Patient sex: M
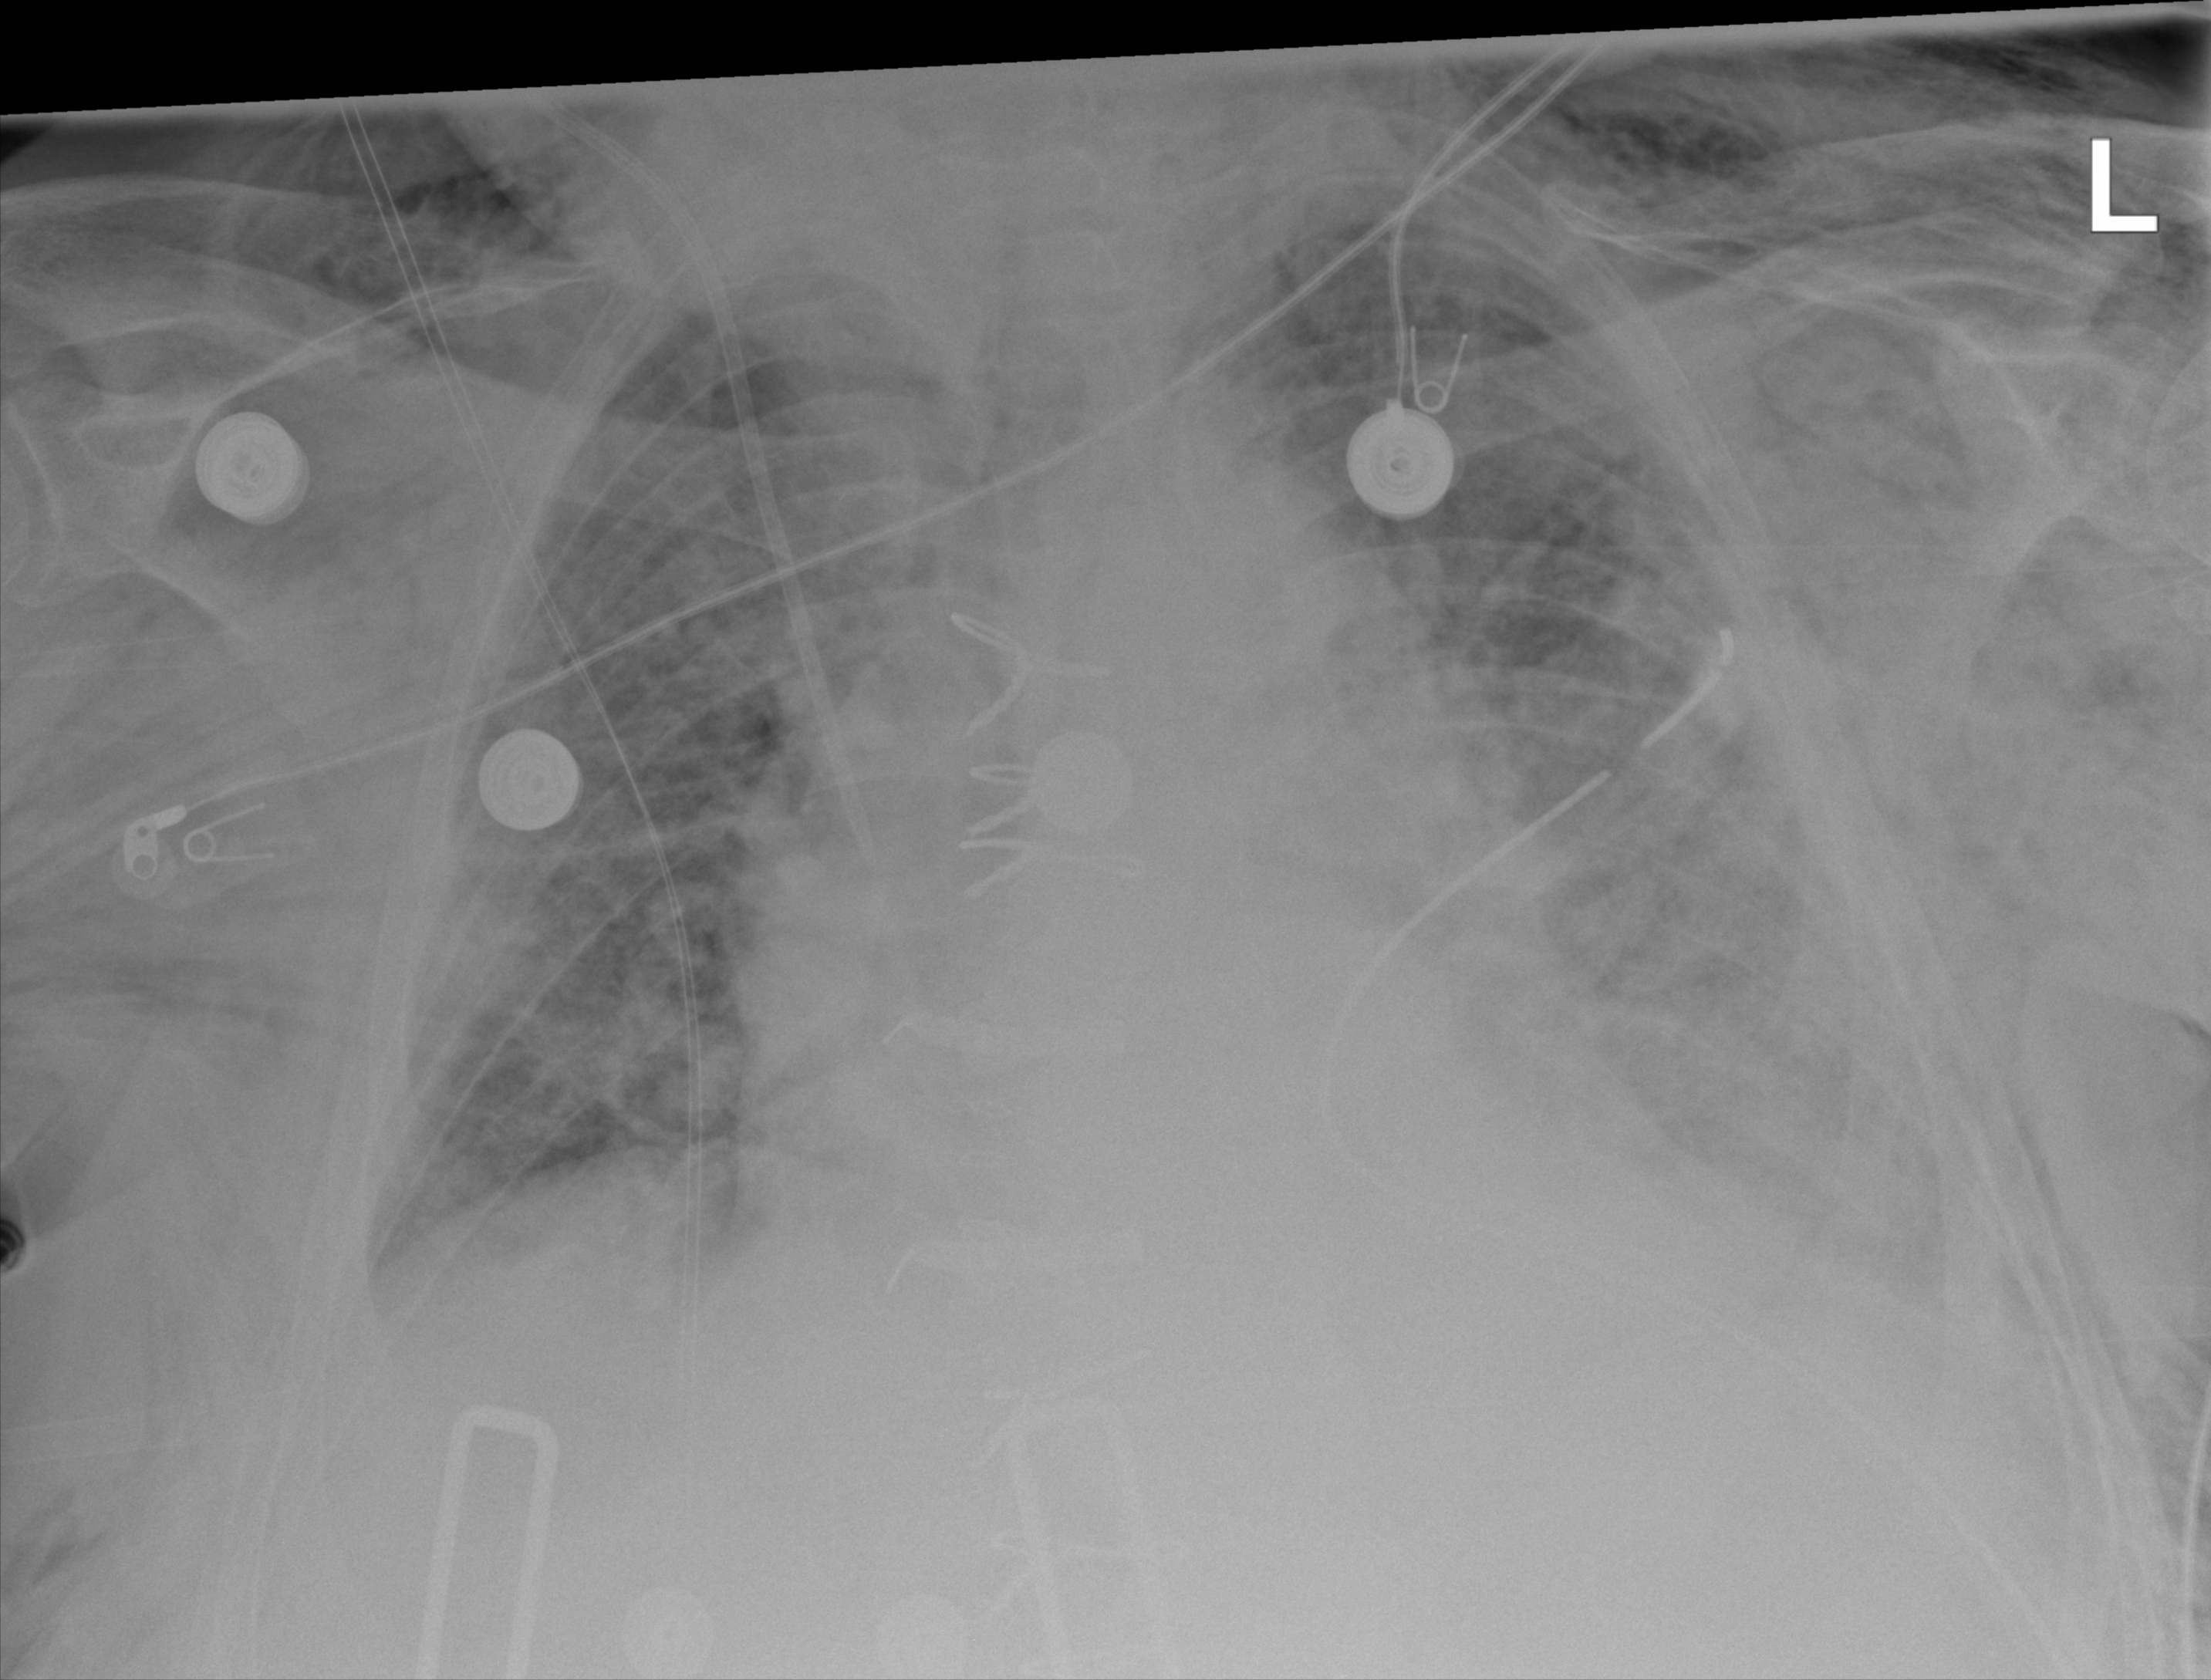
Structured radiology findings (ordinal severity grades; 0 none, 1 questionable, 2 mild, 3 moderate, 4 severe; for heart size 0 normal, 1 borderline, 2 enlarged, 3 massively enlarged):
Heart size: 2
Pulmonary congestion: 2
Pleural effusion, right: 2
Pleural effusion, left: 2
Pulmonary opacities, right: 2
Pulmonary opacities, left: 2
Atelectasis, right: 0
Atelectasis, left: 2